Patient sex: M
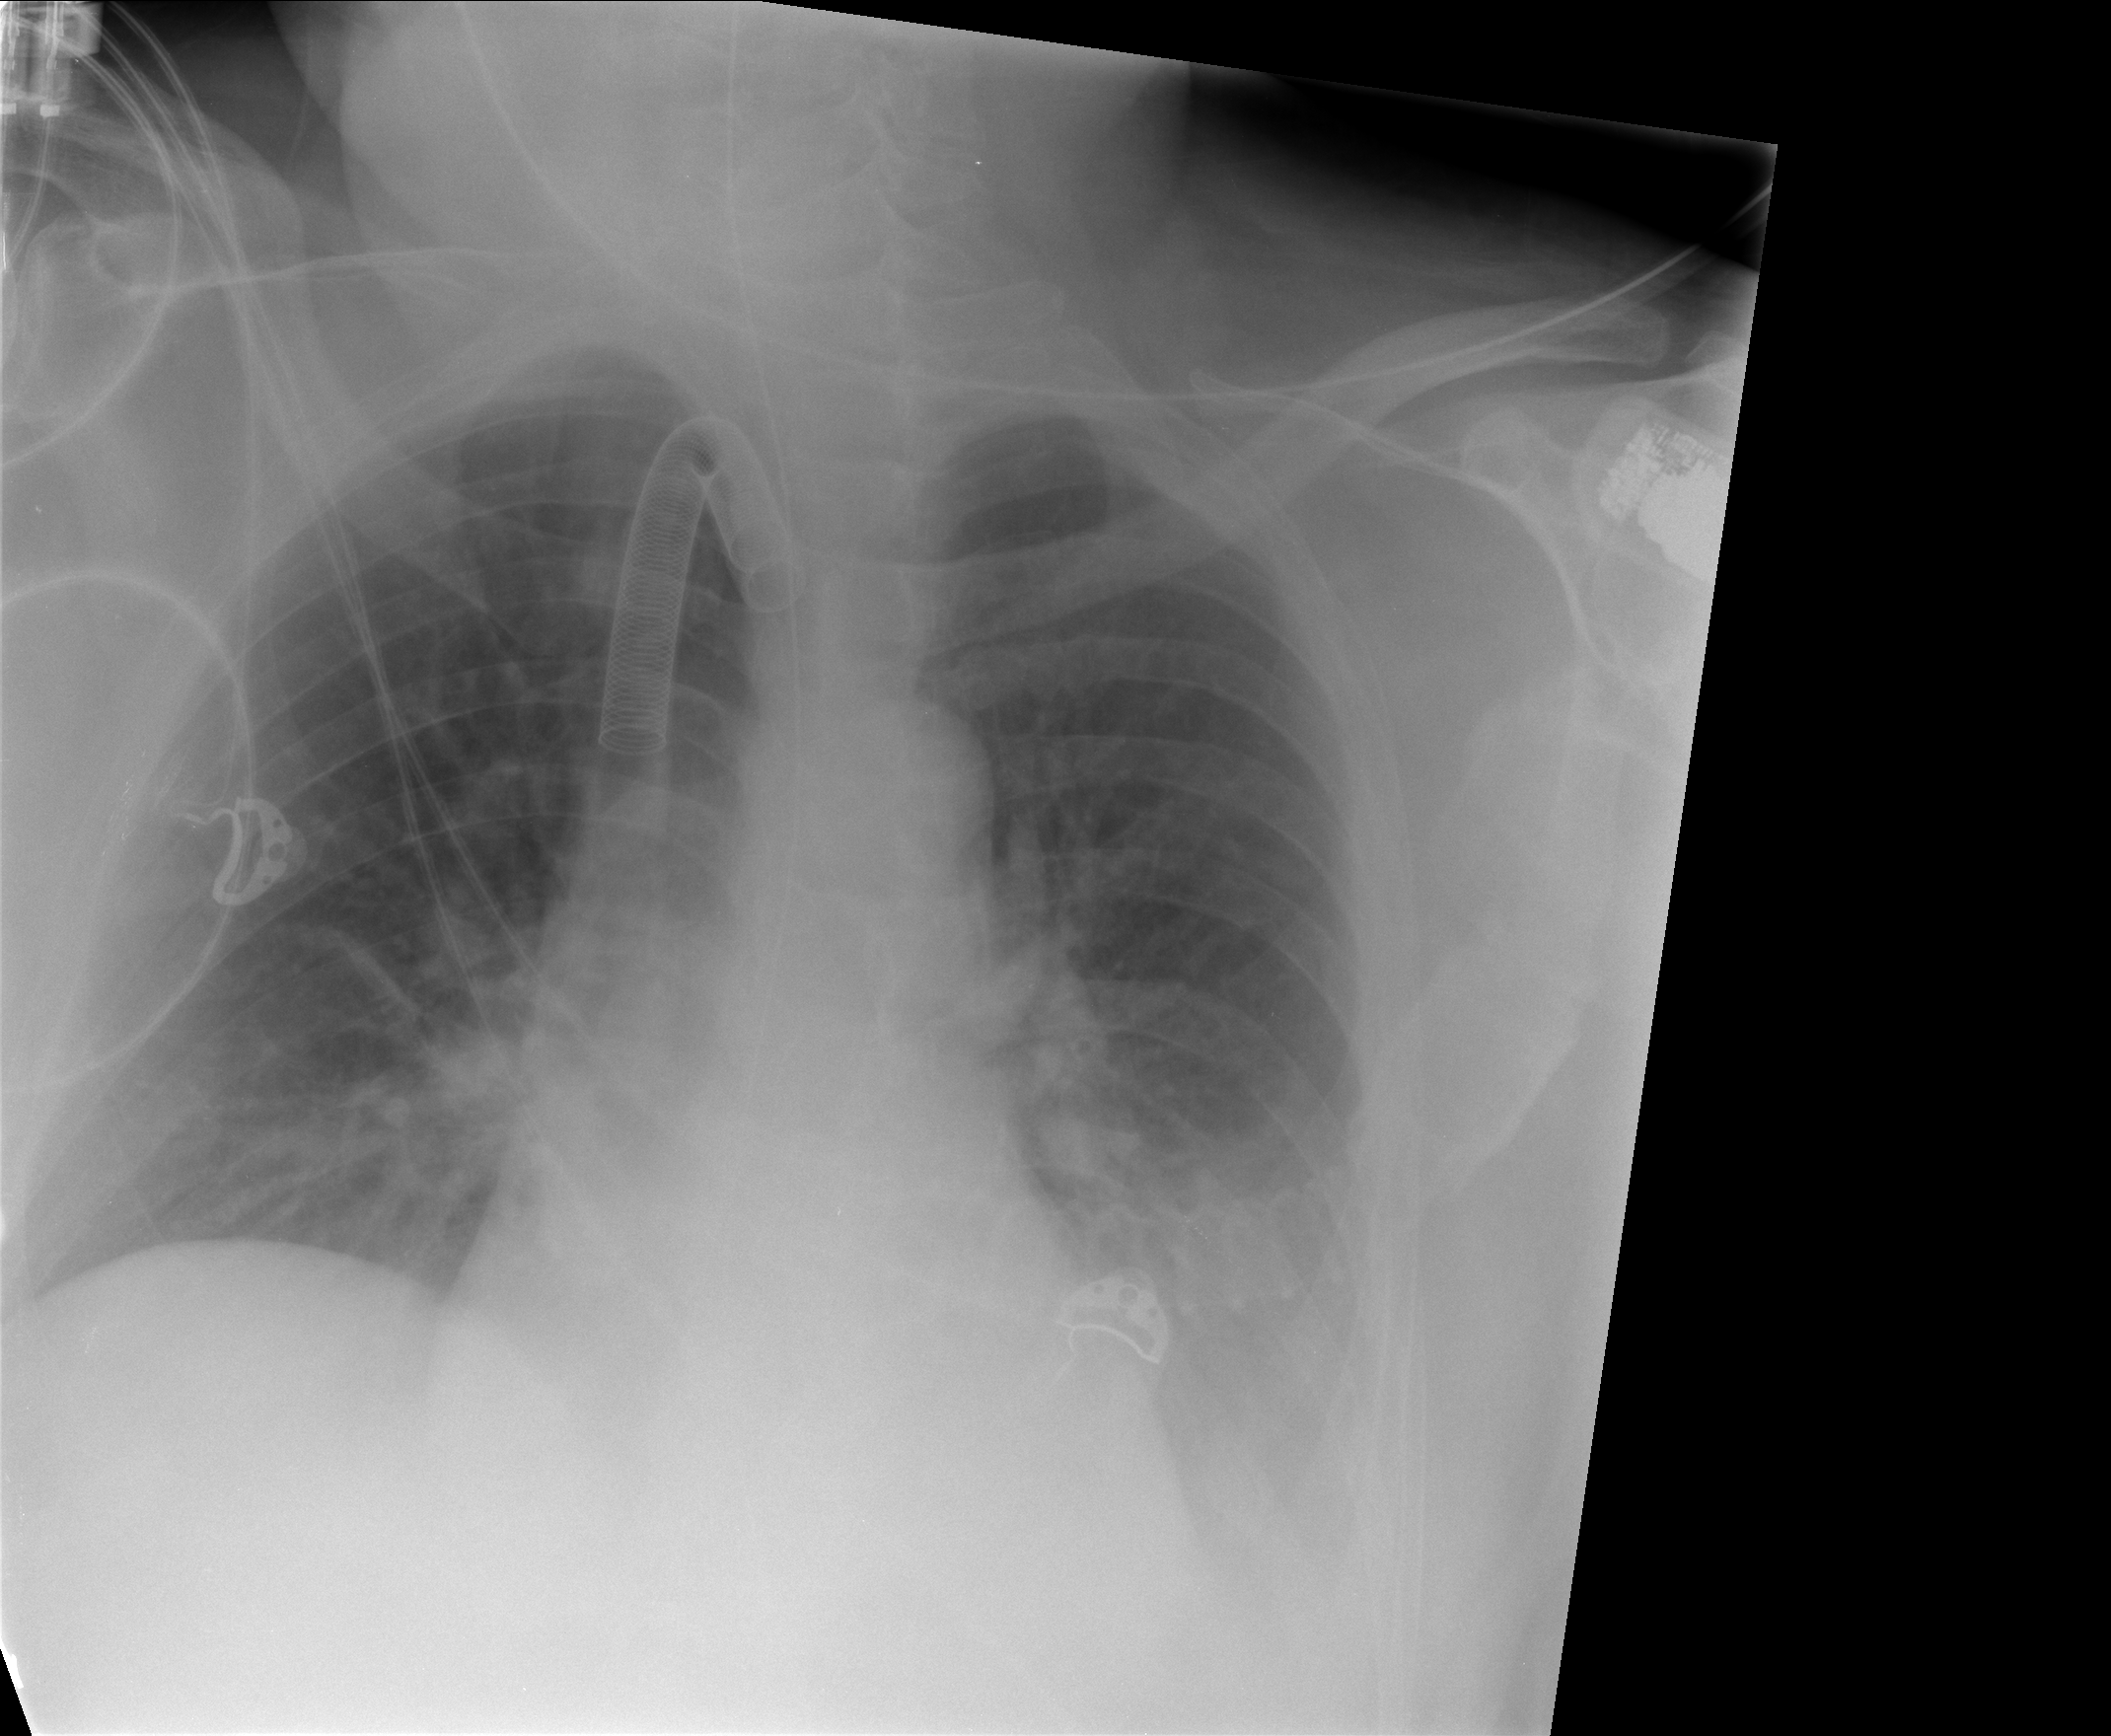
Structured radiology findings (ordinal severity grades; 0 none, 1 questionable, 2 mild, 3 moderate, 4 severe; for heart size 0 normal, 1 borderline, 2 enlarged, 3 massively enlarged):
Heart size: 1
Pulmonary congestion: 0
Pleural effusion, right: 0
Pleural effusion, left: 2
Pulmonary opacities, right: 0
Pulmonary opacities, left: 0
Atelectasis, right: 0
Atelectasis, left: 2